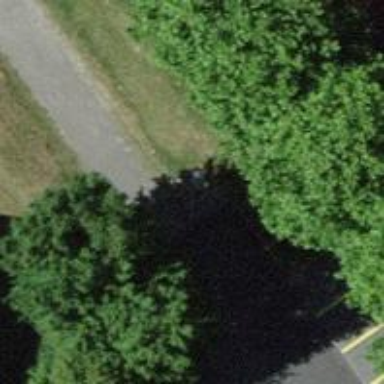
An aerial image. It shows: Cycle barrier.